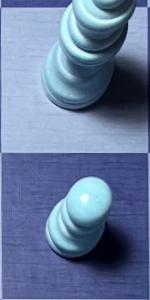
Label: Pawn_White